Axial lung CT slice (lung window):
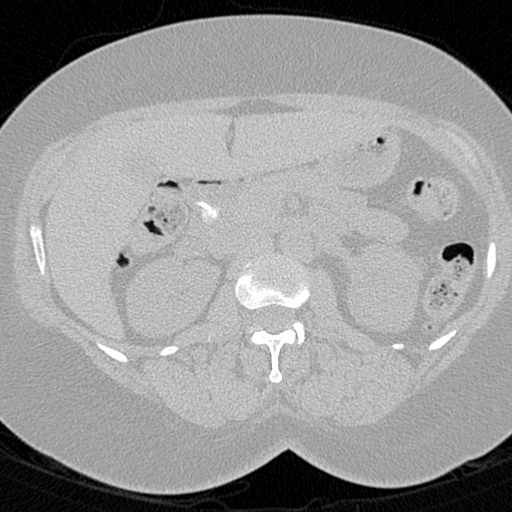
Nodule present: no